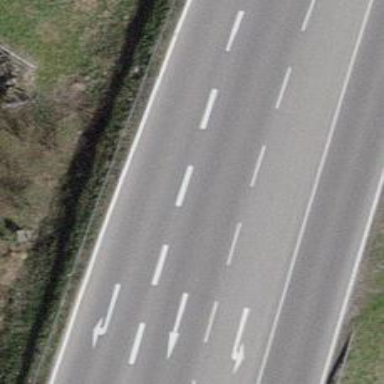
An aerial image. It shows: Asphalt road classified as primary highway.